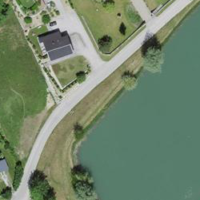
EUNIS habitat code: 55
Species observed at this site:
Primula veris